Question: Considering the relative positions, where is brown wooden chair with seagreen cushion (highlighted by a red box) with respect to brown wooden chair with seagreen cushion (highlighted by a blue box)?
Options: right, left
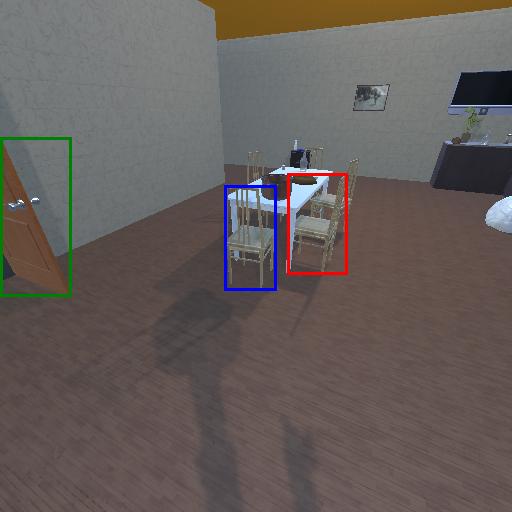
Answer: right